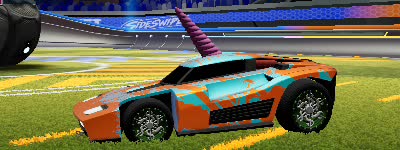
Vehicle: breakout